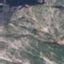
Land use / land cover: HerbaceousVegetation